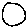
Label: circle